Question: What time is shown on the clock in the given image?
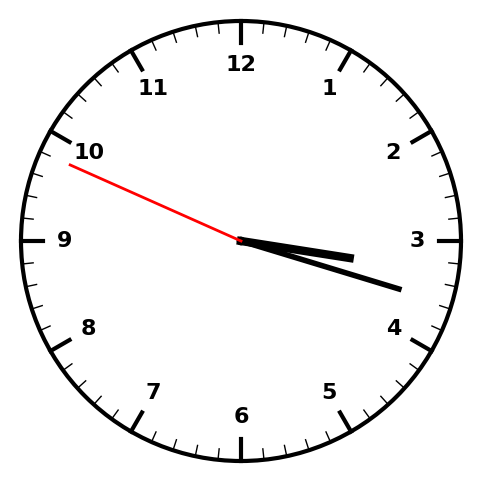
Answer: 03:17:49